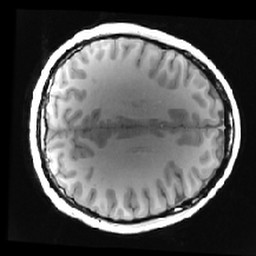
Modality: T1w
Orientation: axial
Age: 23
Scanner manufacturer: siemens
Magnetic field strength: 3 T
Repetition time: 2.4 s
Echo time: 0.00224 s